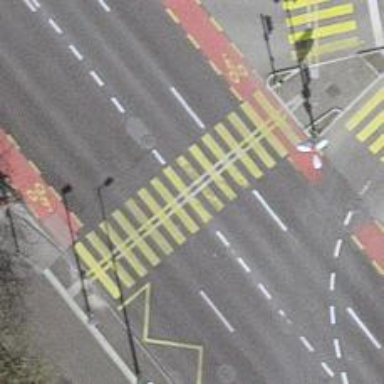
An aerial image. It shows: Crossing with traffic signals.